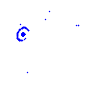
Particle: proton